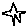
Label: star